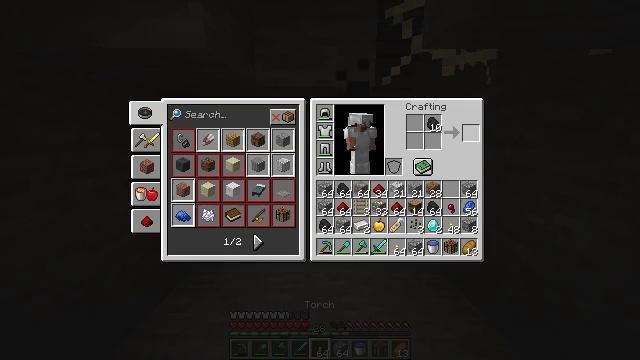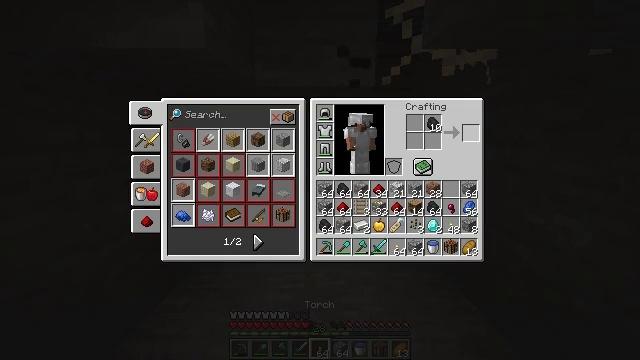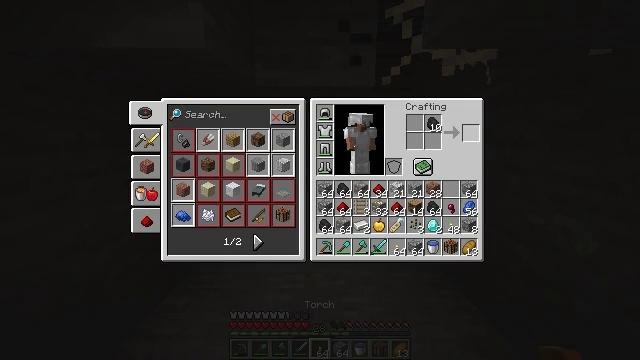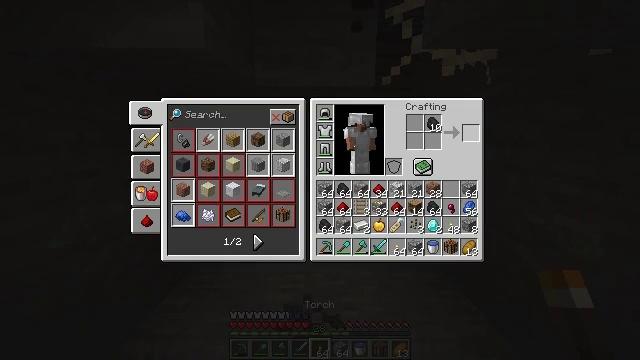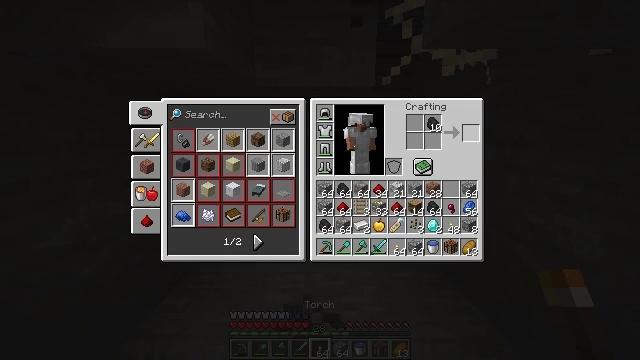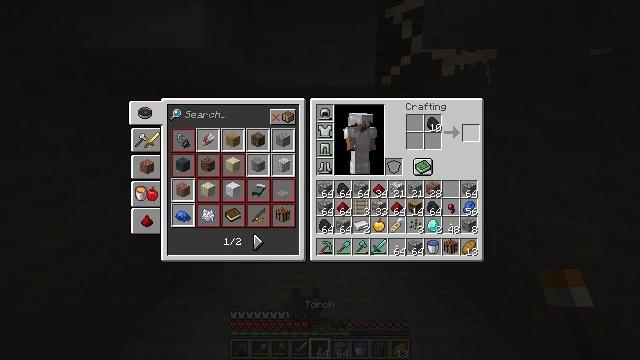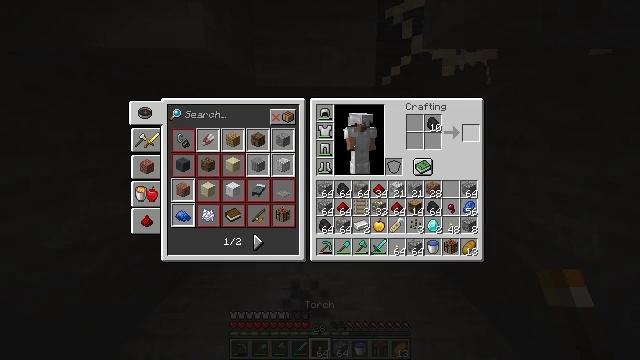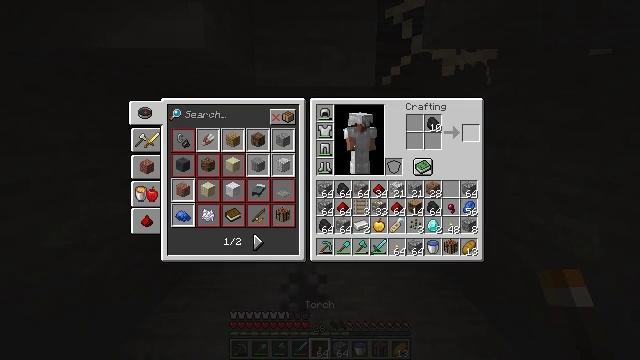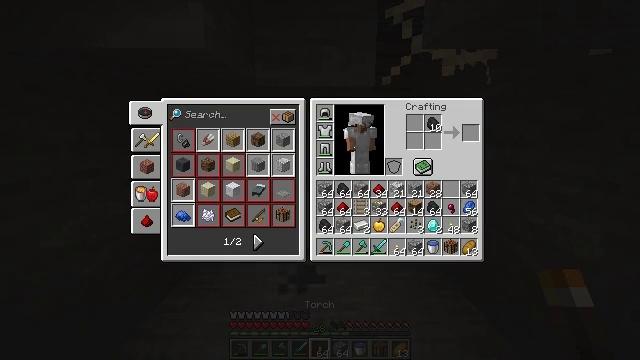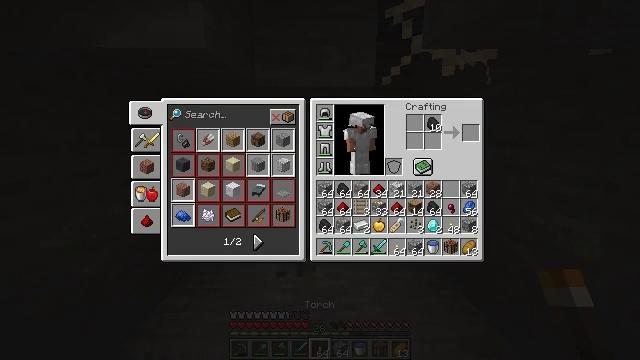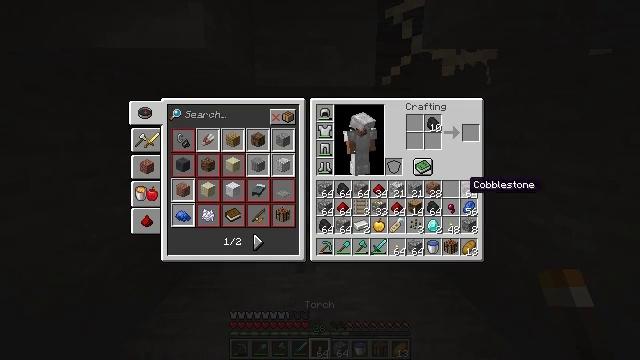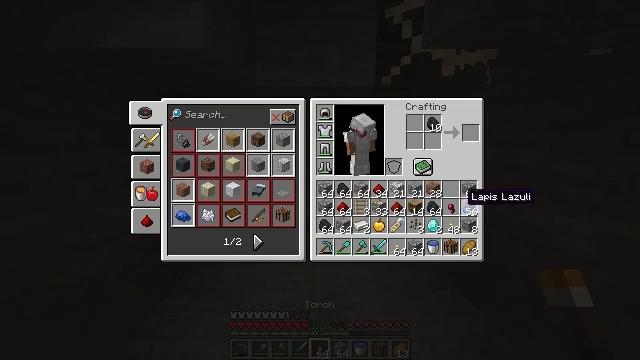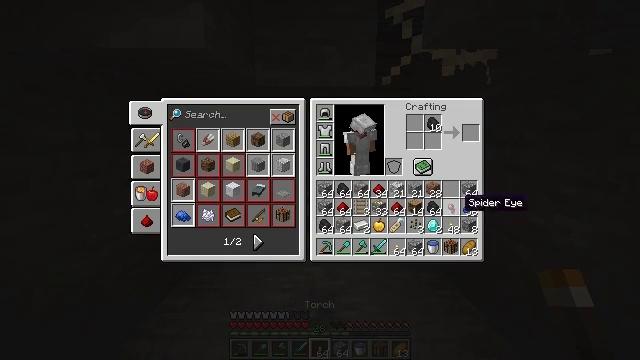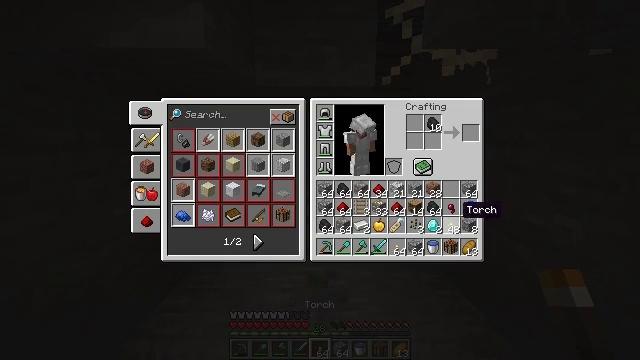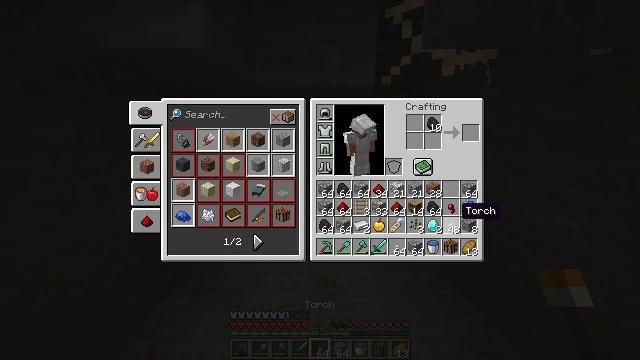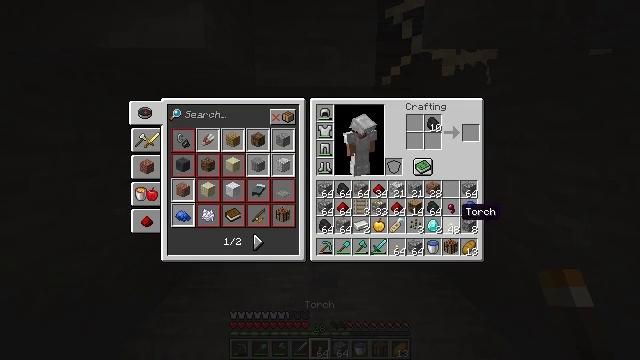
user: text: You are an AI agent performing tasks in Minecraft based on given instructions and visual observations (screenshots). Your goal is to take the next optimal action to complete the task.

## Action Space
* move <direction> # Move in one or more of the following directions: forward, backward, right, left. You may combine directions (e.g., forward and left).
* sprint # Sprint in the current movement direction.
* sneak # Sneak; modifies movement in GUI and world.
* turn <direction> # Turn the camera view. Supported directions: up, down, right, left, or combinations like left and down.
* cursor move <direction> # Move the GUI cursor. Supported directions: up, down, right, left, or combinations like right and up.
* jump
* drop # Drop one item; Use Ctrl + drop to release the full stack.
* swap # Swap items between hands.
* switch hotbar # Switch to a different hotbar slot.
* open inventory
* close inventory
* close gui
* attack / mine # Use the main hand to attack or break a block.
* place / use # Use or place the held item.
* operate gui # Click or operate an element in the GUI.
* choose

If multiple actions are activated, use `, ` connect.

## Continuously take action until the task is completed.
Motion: motion action
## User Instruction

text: Drop a redstone.
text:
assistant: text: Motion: sneak, open gui
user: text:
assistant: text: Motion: sneak
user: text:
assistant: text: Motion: sneak
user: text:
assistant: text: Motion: sneak
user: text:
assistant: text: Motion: sneak
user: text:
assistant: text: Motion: sneak
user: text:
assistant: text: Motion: sneak
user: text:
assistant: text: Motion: sneak, cursor move down
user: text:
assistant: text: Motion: sneak, cursor move down
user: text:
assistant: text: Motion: sneak, cursor move left and down
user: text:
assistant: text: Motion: sneak, cursor move down
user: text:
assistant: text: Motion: no_op
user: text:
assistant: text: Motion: no_op
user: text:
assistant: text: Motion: no_op
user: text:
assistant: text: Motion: no_op
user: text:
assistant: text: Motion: no_op
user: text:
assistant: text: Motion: operate gui
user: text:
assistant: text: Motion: operate gui
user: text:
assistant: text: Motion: operate gui
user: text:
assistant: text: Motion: cursor move left
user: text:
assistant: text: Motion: cursor move left
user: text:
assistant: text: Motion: cursor move left
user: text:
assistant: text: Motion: no_op
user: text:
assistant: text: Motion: no_op
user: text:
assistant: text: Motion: no_op
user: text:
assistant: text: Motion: no_op
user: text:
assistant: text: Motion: no_op
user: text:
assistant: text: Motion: operate gui
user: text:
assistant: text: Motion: operate gui
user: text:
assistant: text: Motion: operate gui